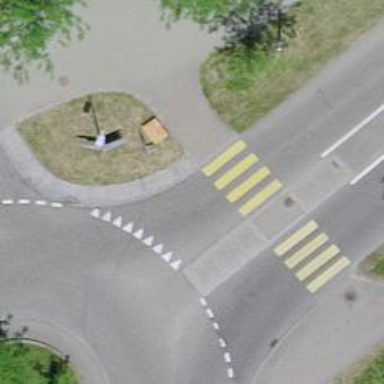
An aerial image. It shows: Road with "give way" sign.